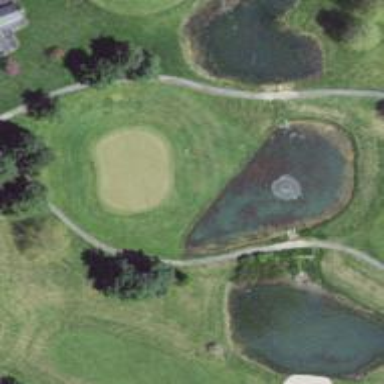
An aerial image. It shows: Path for both roads and golfers.